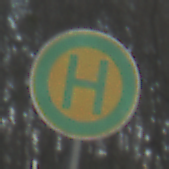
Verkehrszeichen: Haltestelle
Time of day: SunriseSunset
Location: Outdoor (Nature)
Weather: Clear
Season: Winter
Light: Natural